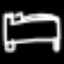
Label: bed